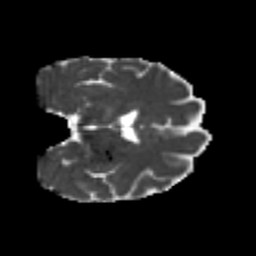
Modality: MD
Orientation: coronal
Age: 22
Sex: female
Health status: healthy
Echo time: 0.074 s